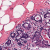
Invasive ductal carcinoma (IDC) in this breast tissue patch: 0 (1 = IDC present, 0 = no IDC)